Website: lowes
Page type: stored-credit-cards
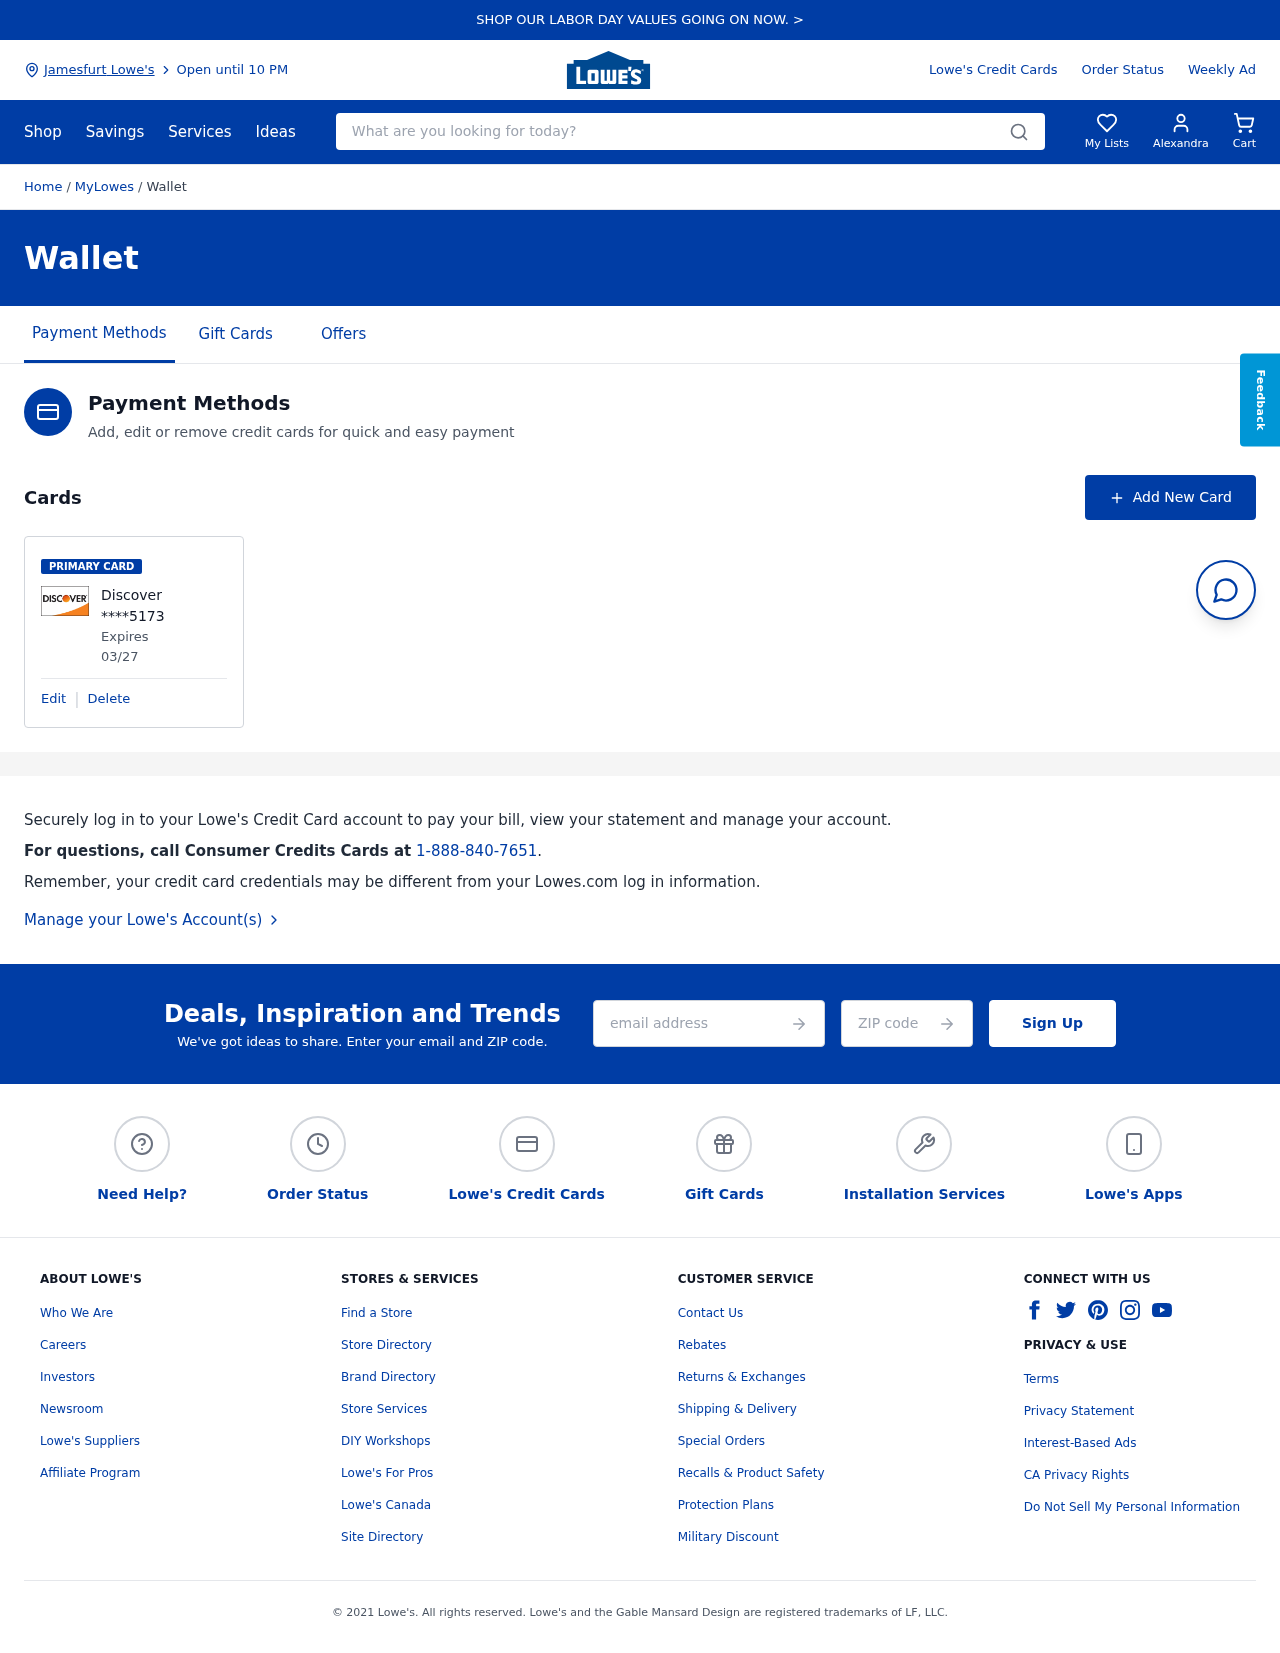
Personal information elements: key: PII_CARD_EXPIRY
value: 03/27
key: PII_CARD_LAST4
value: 5173
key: PII_CARD_TYPE
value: Discover
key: PII_CITY
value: Jamesfurt Lowe's
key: PII_EMAIL
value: alexandra.hill@hotmail.com
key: PII_FIRSTNAME
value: Alexandra
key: PII_POSTCODE
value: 41724
Search elements: key: HEADER_SEARCH
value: What are you looking for today?